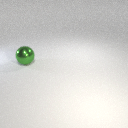
large green metal sphere